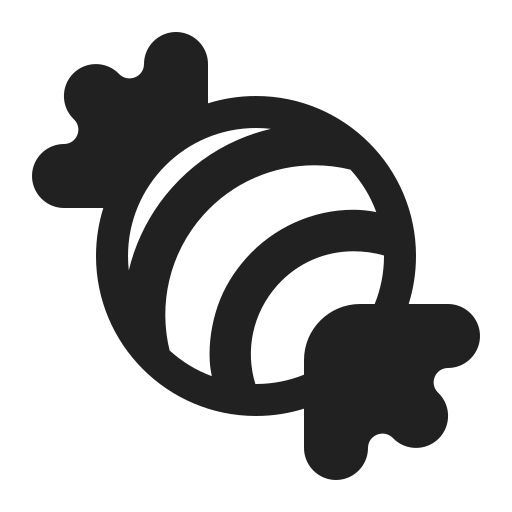
candy high contrast